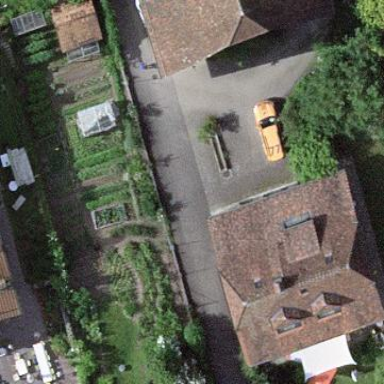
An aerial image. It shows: Half-hipped roof building.